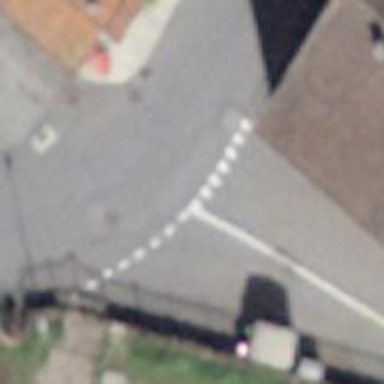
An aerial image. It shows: Road with "give way" sign.